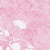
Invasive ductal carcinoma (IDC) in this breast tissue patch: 0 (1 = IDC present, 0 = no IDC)